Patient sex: F
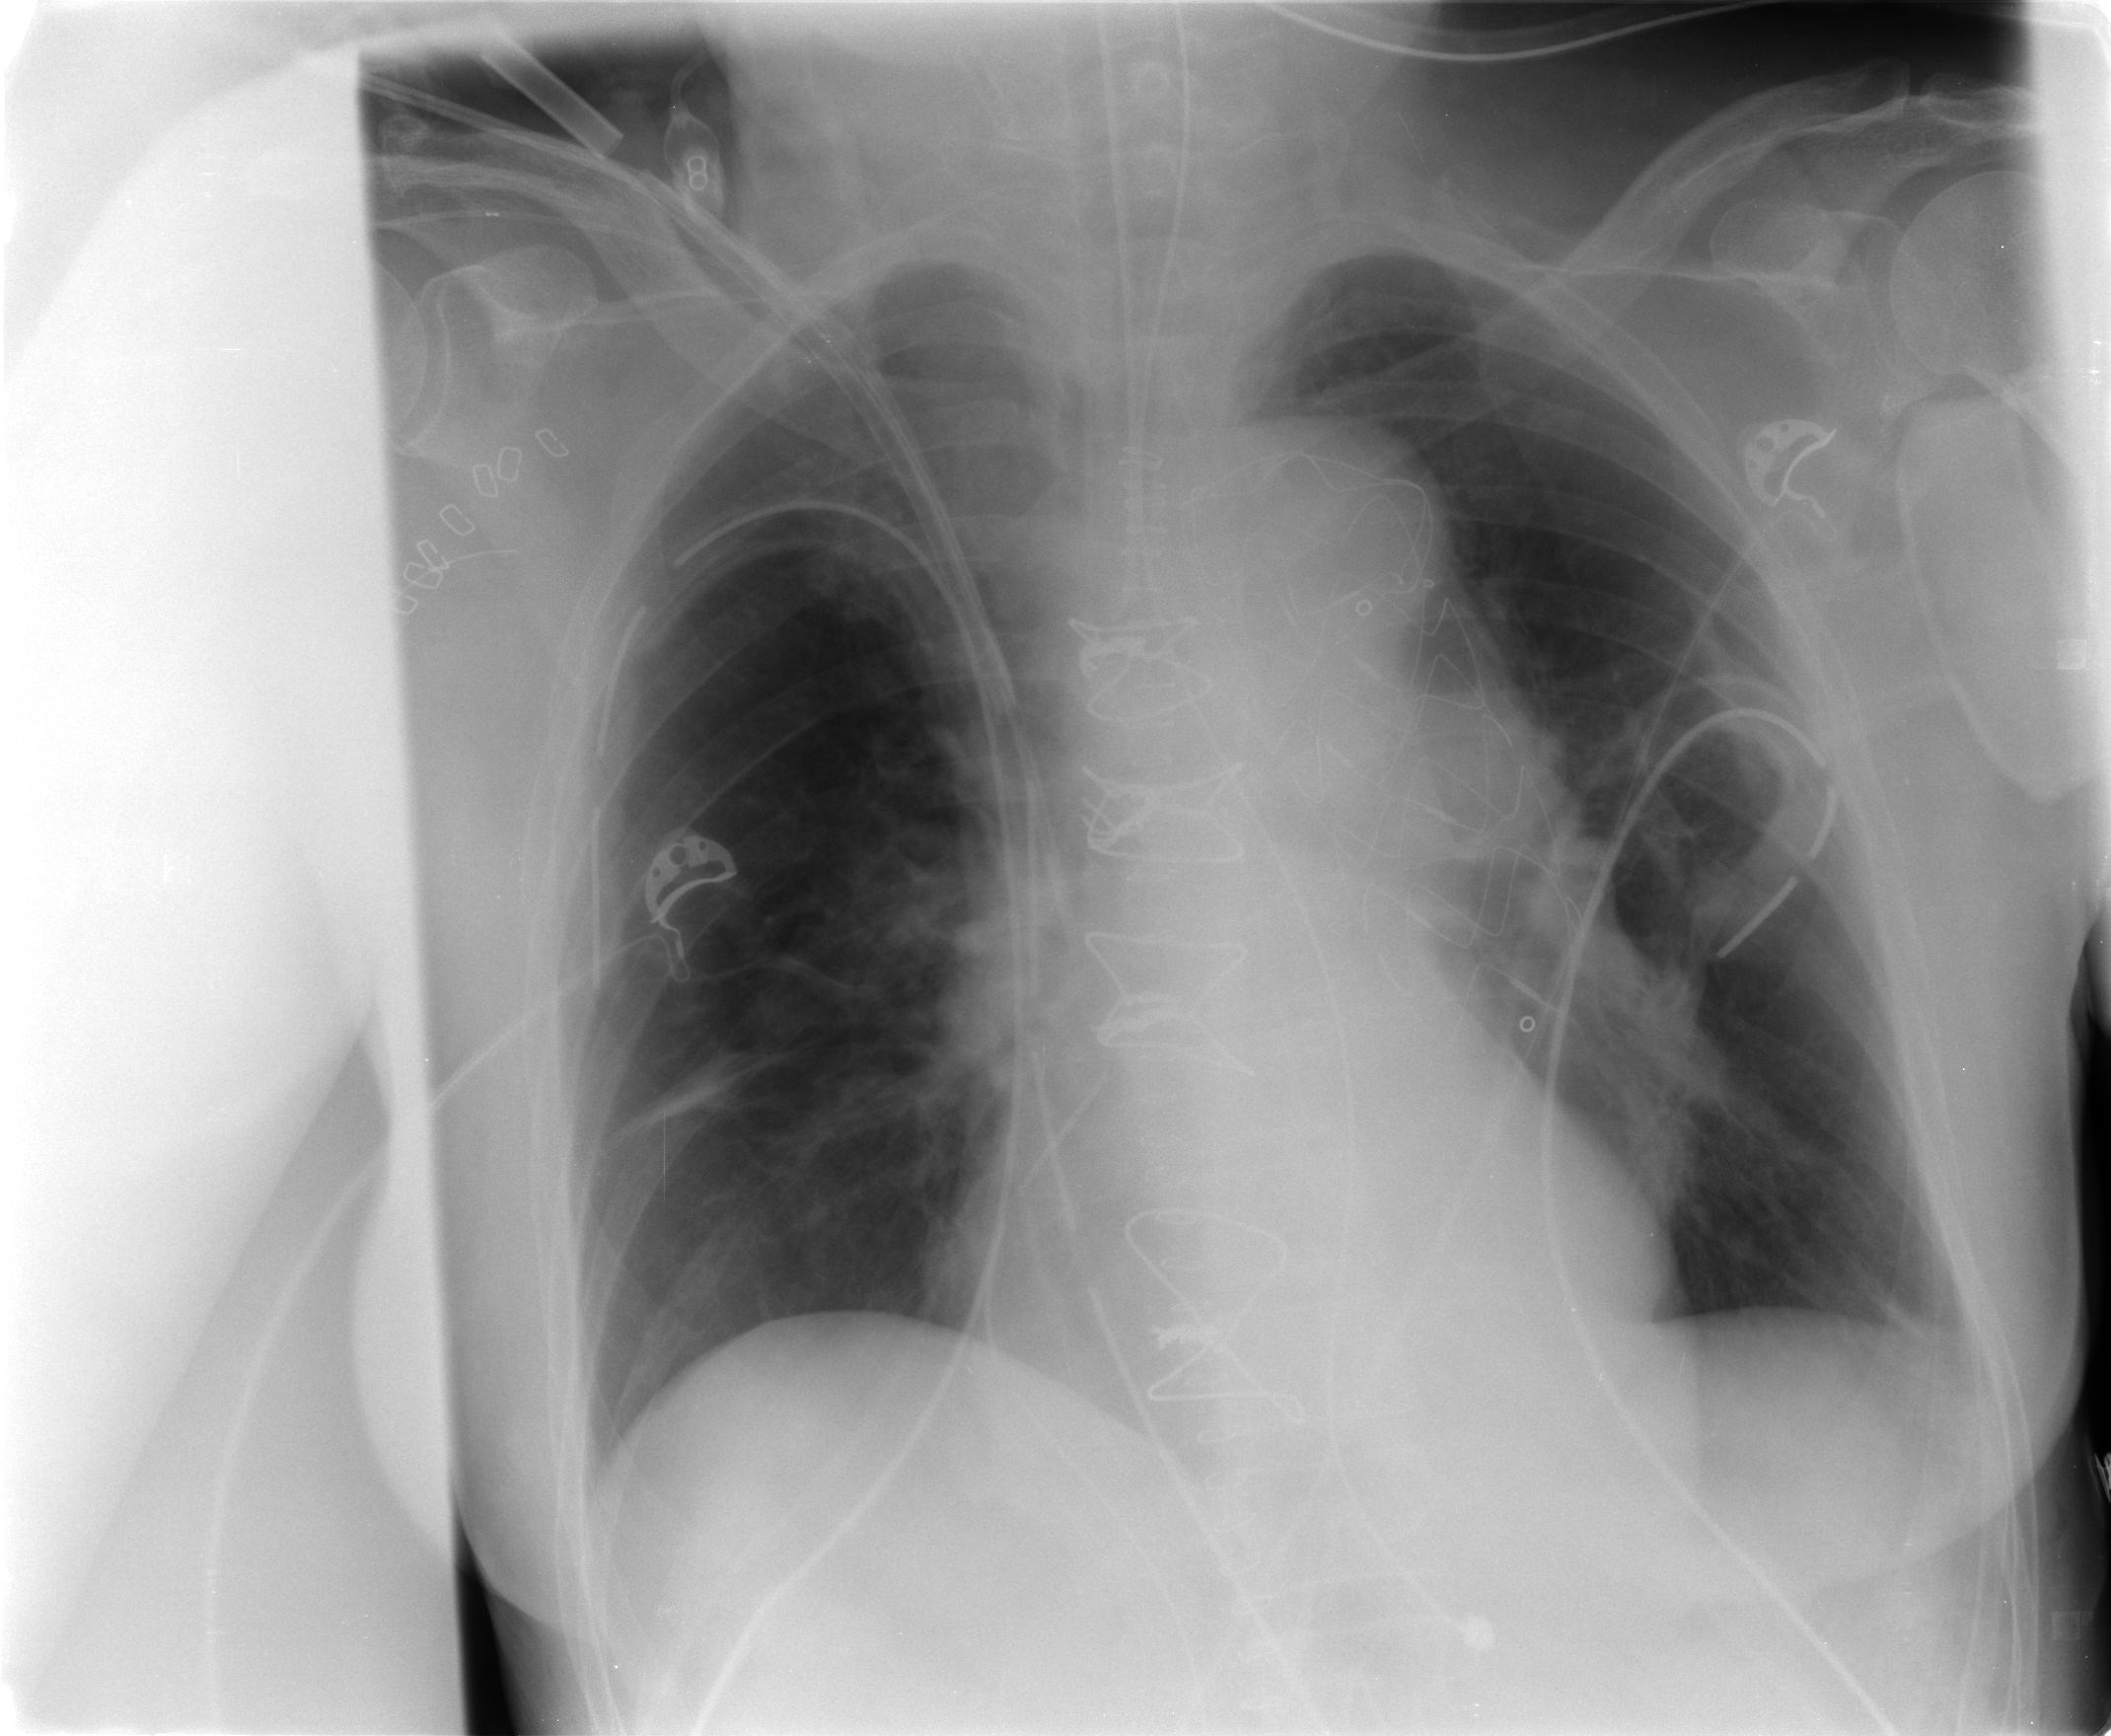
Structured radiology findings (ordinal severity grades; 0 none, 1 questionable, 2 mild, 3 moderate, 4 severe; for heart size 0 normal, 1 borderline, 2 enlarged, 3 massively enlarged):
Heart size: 0
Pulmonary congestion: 0
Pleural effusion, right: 0
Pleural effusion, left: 0
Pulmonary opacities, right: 0
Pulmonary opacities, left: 0
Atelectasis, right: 2
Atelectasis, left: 2